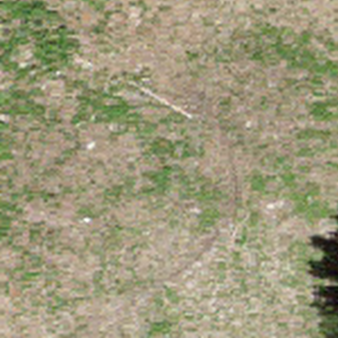
Label: other